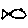
Label: fish